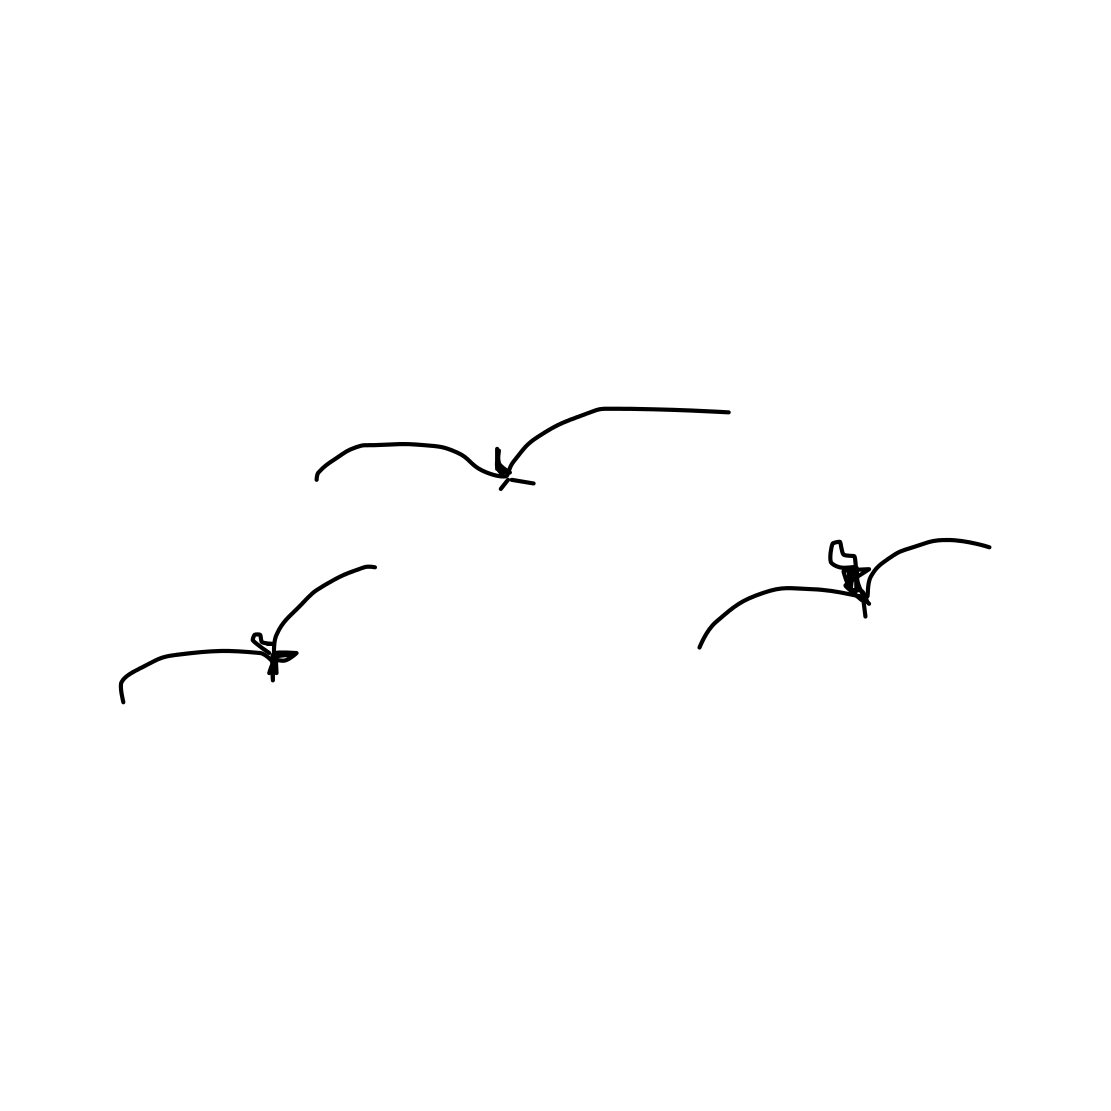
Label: flying bird